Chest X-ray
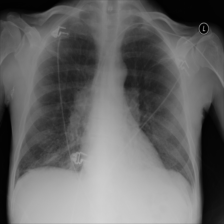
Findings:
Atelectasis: negative
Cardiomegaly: negative
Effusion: negative
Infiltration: negative
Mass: negative
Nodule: negative
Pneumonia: negative
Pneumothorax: negative
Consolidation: negative
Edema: negative
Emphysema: negative
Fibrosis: negative
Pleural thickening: negative
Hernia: negative